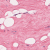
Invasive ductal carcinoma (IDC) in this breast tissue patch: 0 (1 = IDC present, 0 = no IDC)